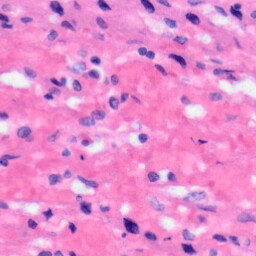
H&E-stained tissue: Liver